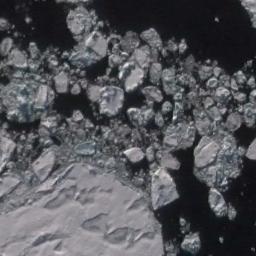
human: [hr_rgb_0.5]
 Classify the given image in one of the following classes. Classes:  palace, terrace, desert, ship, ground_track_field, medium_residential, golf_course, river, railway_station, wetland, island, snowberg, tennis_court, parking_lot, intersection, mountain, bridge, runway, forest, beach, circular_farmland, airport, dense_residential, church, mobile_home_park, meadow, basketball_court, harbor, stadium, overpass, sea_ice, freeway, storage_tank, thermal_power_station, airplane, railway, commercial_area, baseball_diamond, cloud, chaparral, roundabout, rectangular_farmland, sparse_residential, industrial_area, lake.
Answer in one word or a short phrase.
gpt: sea_ice